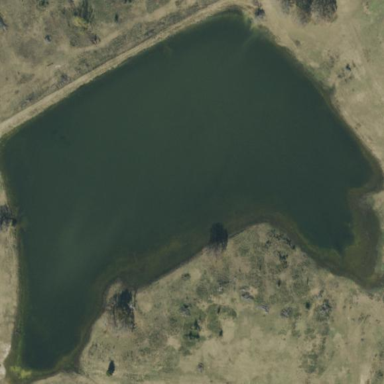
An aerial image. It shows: Pond with natural water.